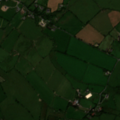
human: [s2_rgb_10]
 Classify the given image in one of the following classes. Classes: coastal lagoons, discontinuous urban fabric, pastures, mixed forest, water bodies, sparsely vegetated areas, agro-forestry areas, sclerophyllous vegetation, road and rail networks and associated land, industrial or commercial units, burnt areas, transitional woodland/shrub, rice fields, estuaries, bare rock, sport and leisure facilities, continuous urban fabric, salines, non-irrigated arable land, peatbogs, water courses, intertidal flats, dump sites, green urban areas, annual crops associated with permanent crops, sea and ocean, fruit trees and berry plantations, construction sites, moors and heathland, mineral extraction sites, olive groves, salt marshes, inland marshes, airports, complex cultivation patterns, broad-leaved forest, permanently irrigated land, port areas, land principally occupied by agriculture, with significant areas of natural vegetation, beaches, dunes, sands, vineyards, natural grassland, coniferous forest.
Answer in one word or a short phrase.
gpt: discontinuous urban fabric, pastures